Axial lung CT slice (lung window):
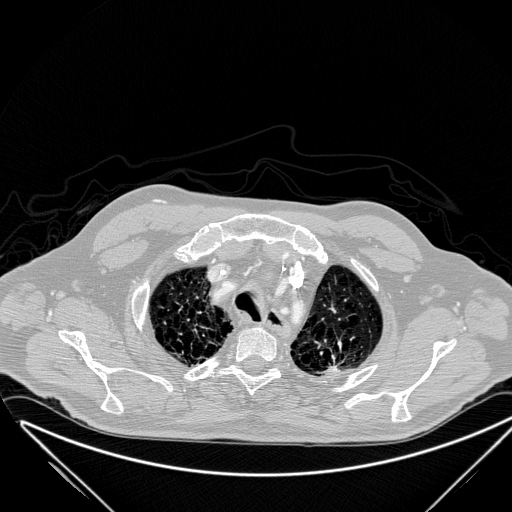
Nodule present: no